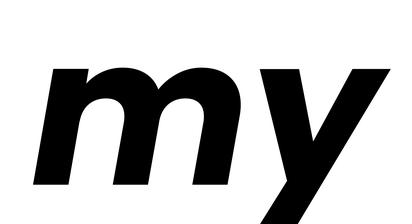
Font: Poppins-BoldItalic